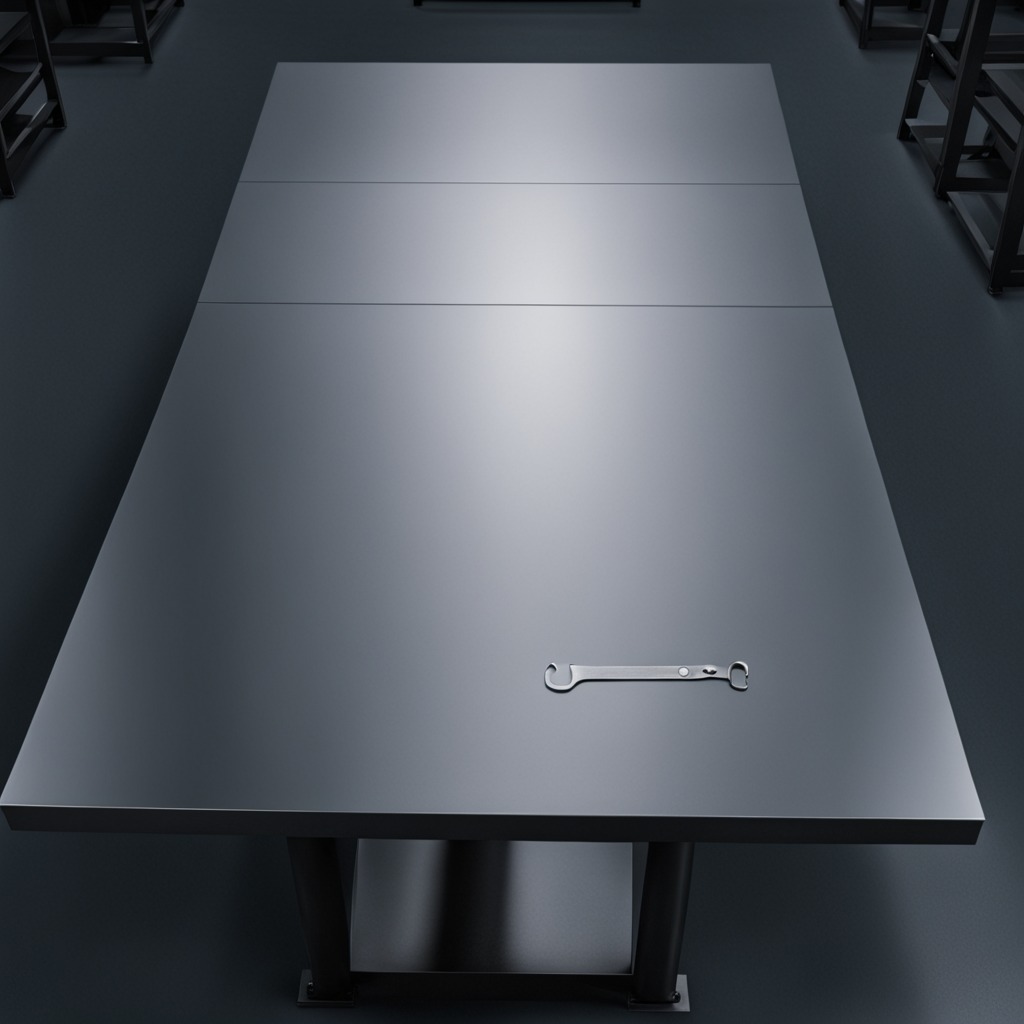
An wrench is lying on the tabletop.